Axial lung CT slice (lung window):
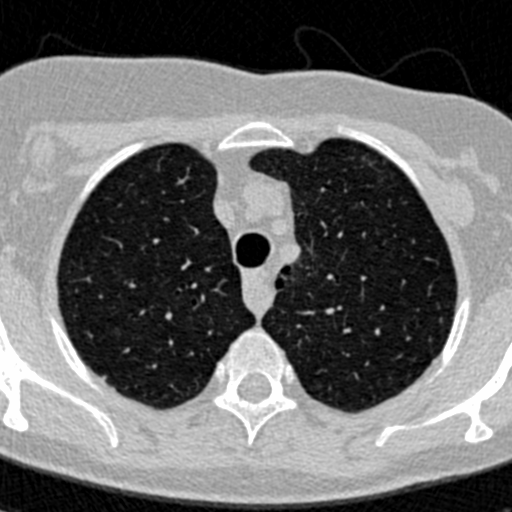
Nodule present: yes
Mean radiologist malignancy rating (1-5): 3